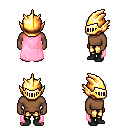
a pixel art fantasy rpg character, male body template, human, dark skin, pink cape, gold greaves, white cyan long mohawk hairstyle, gold helm, black shoes, four views (front, back, left, right), 2x2 character sprite sheet, small pixel art, hard edges, no anti-aliasing